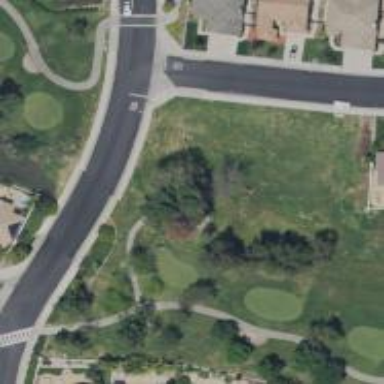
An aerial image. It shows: Service road used as golf cart path.